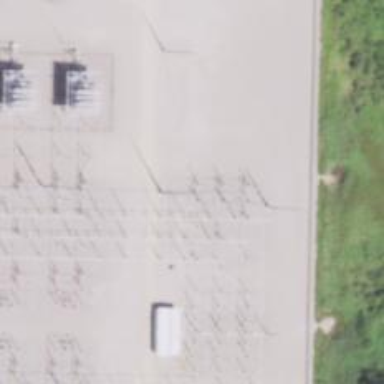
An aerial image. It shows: Switch used for power control.